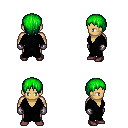
a pixel art fantasy rpg character, male body template, human, tanned skin, gray robe, magenta pants, green plain hairstyle, metal gloves, maroon shoes, four views (front, back, left, right), 2x2 character sprite sheet, small pixel art, hard edges, no anti-aliasing